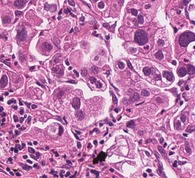
Tumor epithelial tissue: yes
Tumor-associated stroma tissue: yes
Normal tissue: no